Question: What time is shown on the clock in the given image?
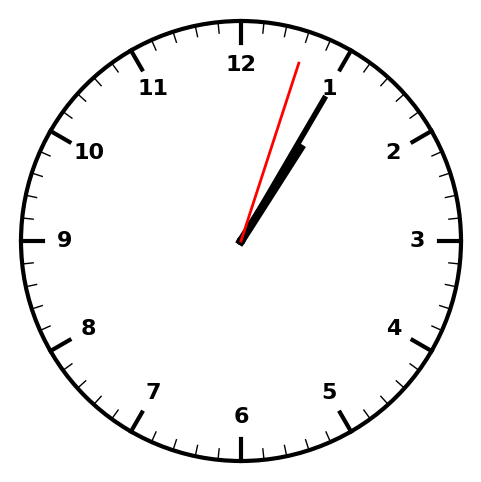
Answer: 01:05:03